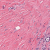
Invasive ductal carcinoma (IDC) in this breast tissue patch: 1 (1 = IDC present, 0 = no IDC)